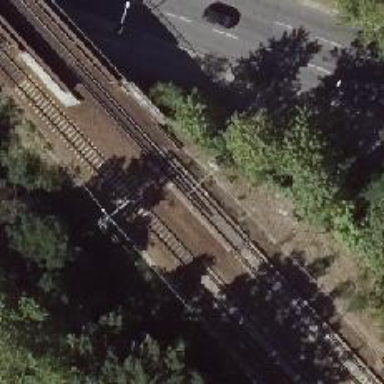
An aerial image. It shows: Milestone along the railway track with catenary mast.